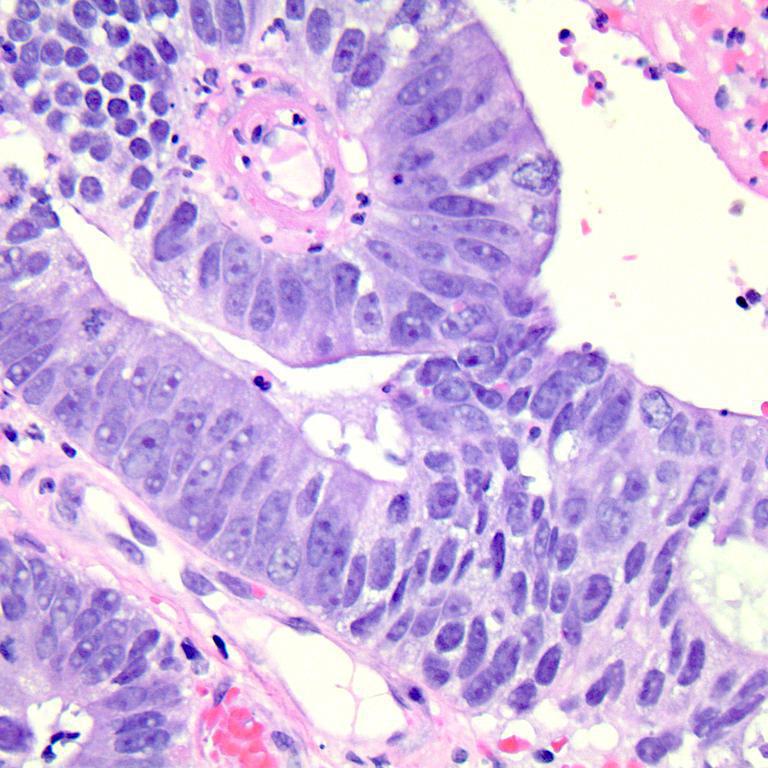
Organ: colon
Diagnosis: adenocarcinomas